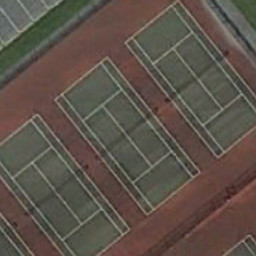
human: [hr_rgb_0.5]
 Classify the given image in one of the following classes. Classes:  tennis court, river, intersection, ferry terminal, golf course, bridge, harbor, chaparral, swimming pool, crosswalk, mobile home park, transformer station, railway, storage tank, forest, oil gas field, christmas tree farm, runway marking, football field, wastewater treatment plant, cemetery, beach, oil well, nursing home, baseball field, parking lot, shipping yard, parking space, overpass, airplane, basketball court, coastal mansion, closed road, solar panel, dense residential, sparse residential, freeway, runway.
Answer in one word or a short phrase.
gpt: tennis court